Question: What is the meaning of JavaScript idle time in Chrome Developer tools?
I got a very long idle time.

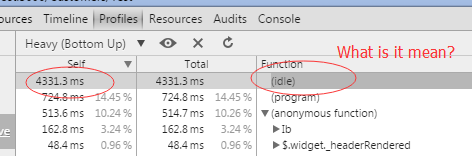
Answer: Idle time is the time in which nothing is done.
You can check a <URL> in which Rob W has answerd it.
> Go to 'about:blank', and get a new CPU profile. The result is probably a
value for (idle) close to 100% and a bit of (program)